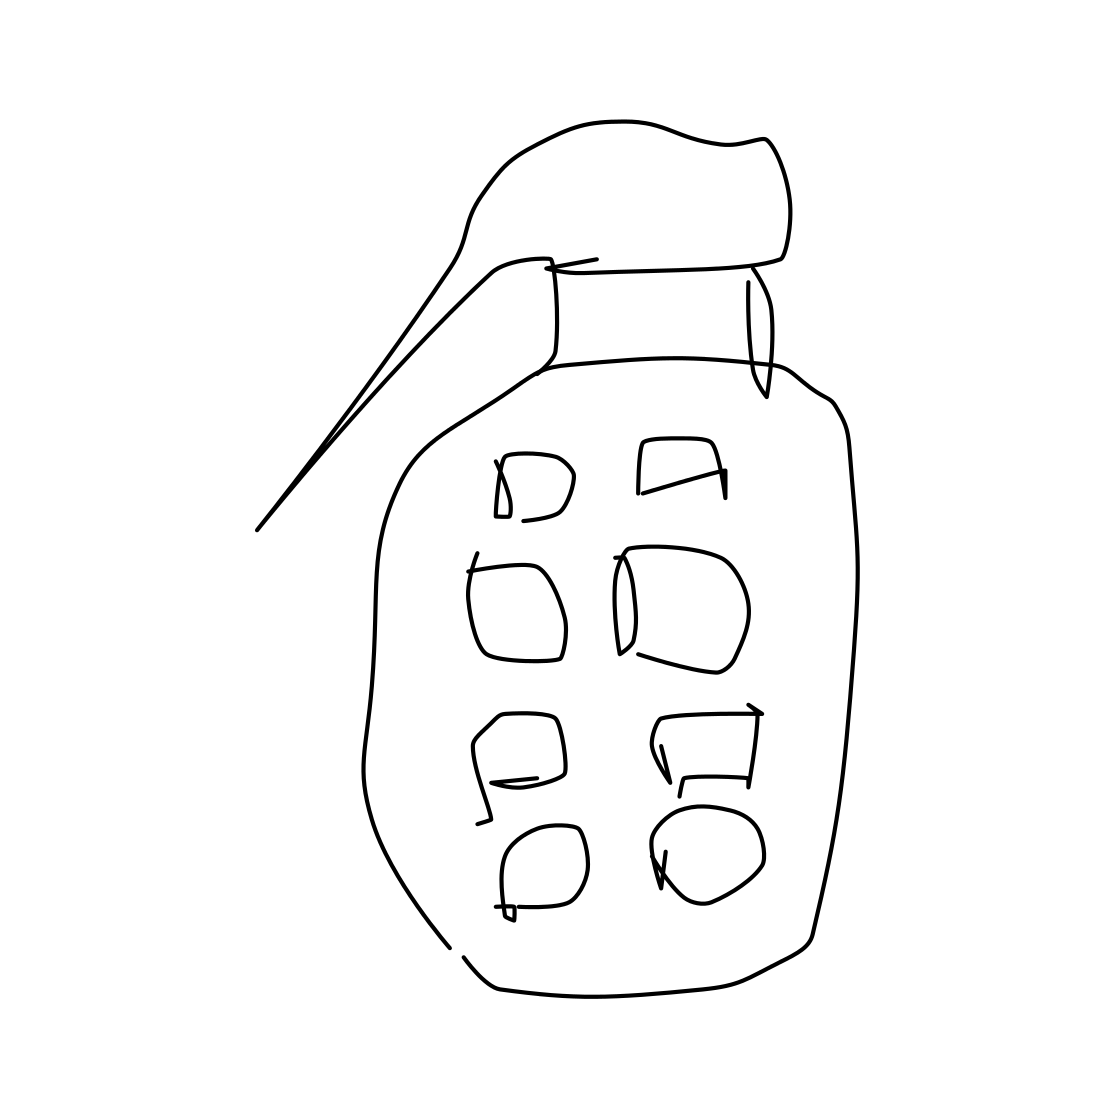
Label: grenade